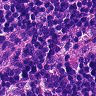
Metastatic tissue present: no